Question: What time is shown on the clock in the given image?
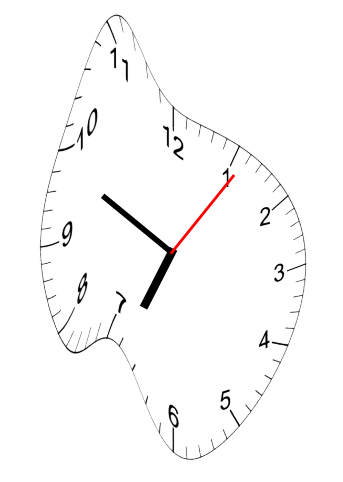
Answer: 06:49:06